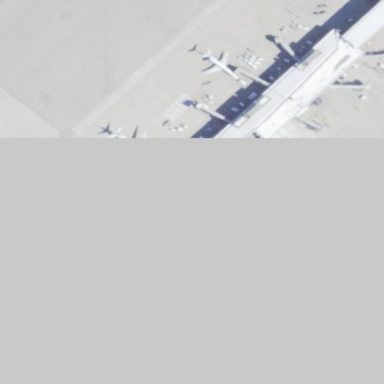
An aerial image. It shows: Terminal building located at airport.